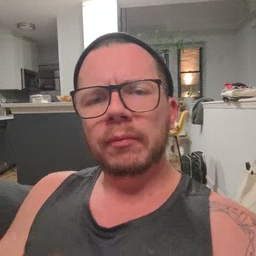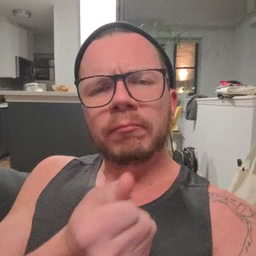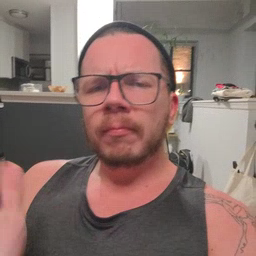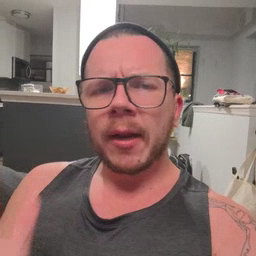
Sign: any